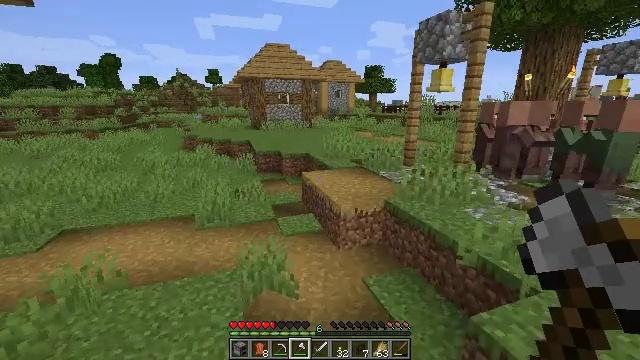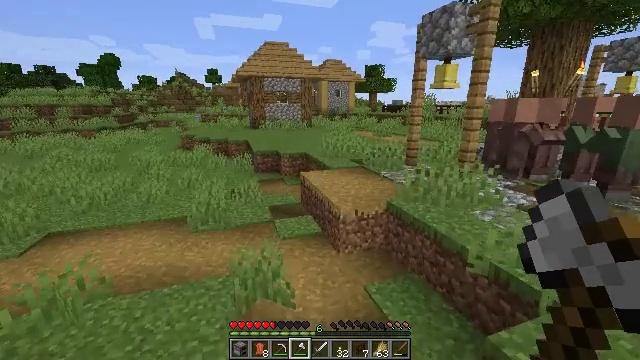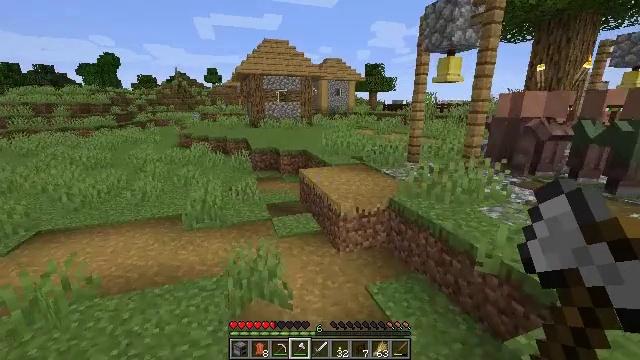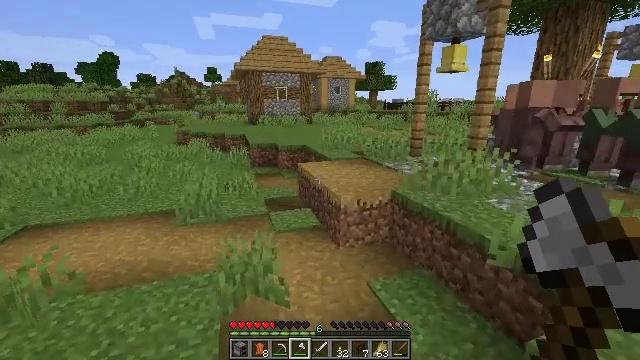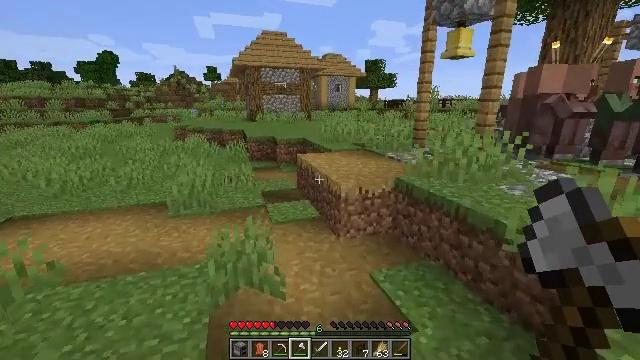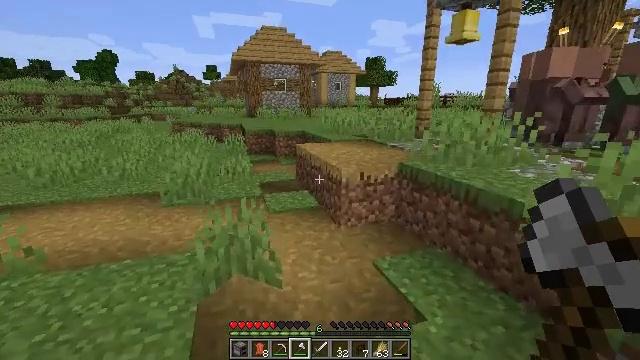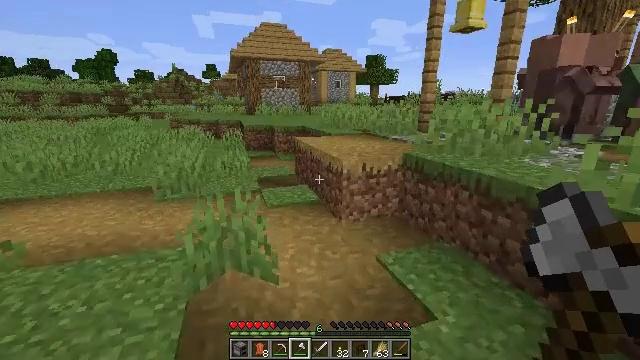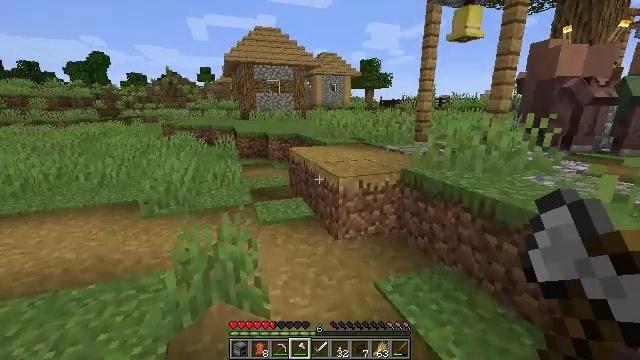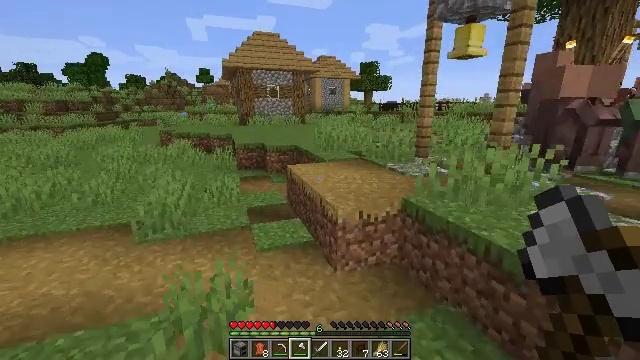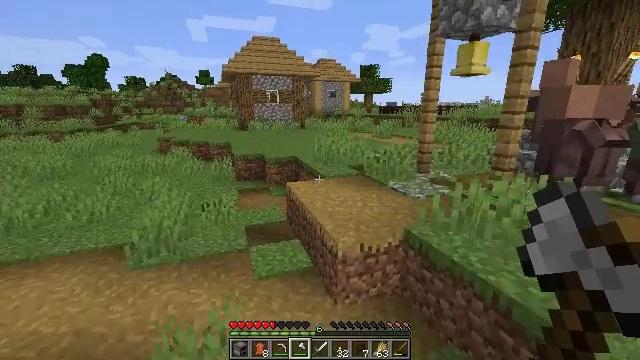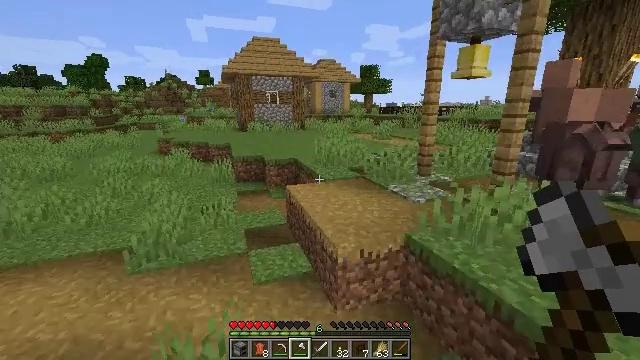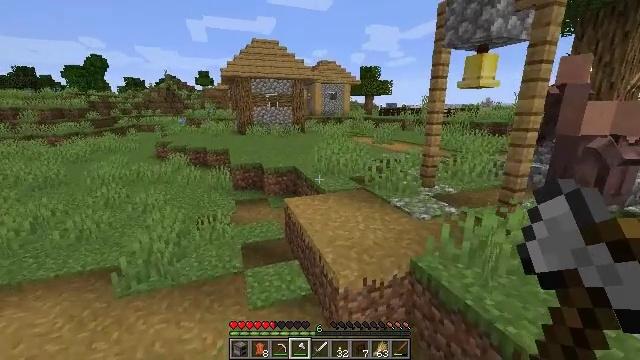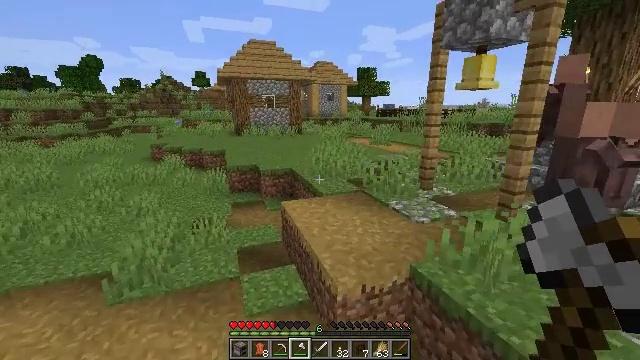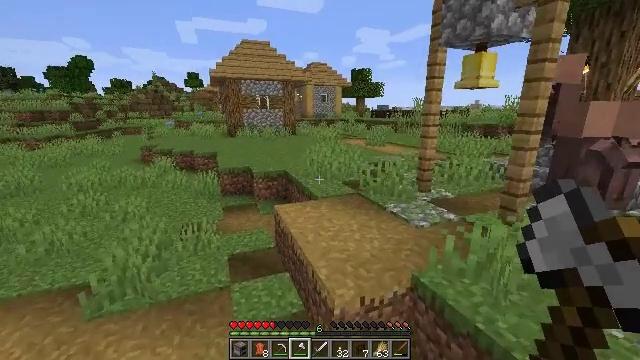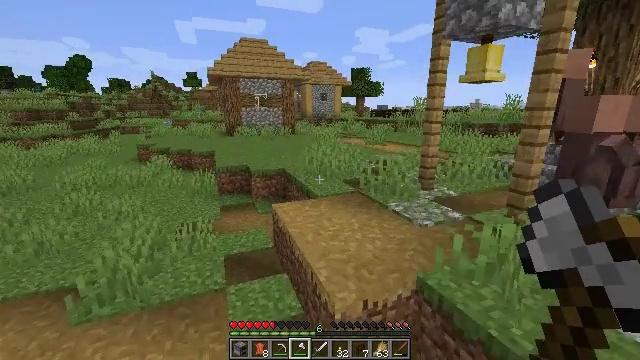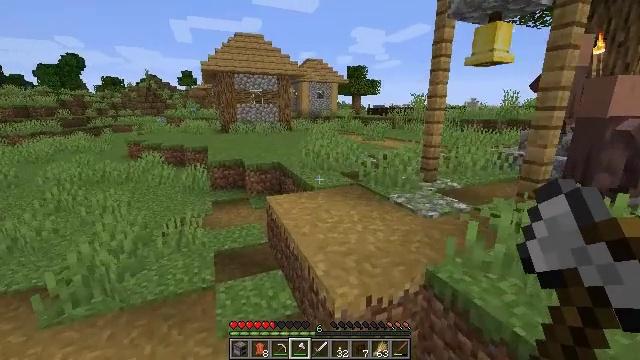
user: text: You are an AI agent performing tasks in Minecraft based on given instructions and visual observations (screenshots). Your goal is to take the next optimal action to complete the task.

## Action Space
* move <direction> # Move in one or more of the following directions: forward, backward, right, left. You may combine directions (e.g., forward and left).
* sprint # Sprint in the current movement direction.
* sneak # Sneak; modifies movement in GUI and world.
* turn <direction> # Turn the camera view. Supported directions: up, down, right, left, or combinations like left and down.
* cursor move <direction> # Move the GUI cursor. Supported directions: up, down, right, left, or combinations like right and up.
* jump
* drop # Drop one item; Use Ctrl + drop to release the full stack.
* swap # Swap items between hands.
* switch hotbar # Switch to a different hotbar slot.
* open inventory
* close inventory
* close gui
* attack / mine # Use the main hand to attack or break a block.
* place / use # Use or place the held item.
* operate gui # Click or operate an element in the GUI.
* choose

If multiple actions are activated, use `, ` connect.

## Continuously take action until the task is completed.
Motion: motion action
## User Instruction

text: Form a smoker using the crafting table.
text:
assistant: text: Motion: move forward, jump
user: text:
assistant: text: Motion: move forward, jump
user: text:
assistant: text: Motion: move forward, jump
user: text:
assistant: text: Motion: move forward, jump
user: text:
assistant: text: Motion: move forward, jump
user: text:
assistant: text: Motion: move forward, sprint, jump
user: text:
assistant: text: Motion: move forward, sprint, turn right, jump
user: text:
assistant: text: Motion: move forward, sprint, jump
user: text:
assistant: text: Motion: move forward, sprint, jump
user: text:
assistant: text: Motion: move forward, jump
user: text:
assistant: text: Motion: move forward, jump
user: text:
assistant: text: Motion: move forward, jump
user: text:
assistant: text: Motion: move forward, turn right, jump
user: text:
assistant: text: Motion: move forward, jump
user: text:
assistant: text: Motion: move forward, jump
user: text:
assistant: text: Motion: move forward, jump
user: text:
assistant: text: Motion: move forward, turn right, jump
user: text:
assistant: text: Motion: move forward, turn right, jump
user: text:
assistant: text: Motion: move forward, sprint, turn right, jump
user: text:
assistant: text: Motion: move forward, sprint, jump
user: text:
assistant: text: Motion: move forward, sprint, turn right, jump
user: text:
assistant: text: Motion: move forward, sprint, turn right, jump
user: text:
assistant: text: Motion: move forward, turn right, jump
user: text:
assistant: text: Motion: move forward, jump
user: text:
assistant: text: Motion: move forward, jump
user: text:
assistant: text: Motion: move forward, jump
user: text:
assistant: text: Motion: move forward, jump
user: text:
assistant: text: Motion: move forward, turn right, jump
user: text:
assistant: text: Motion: move forward, turn right
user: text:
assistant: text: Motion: move forward, turn right